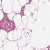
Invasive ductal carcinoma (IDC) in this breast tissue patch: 0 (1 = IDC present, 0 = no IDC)